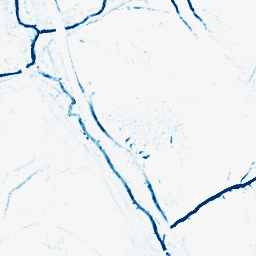
Category: morphological
Decomposition family: morphological_diamond
Decomposition parameters: operation: closing
radius: 3
Upsampling method: sinc_blackman
Upsampling parameters: scale: 2
kernel_size: 4
Upsampling scale: 2